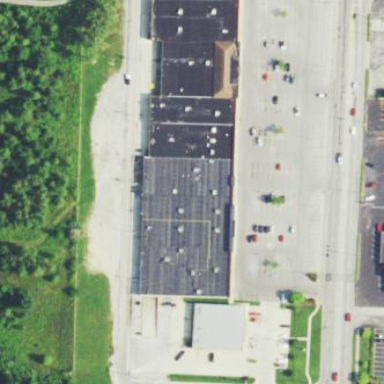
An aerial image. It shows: Modern retail building with flat black roof. The building itself is orange in color.